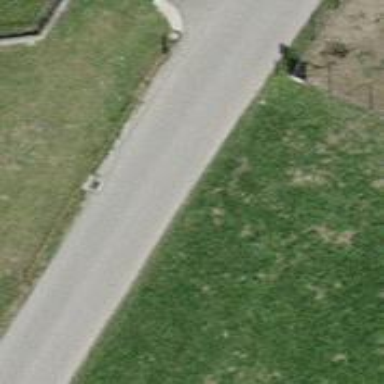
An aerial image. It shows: Unclassified road with asphalt surface.